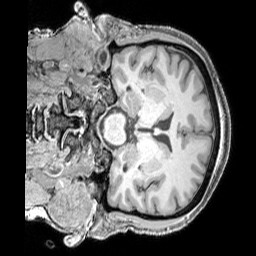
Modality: T1w
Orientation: coronal
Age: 57
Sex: female
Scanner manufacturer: siemens
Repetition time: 2.3 s
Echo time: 0.00226 s